Interaction volume radius: 10 \u00c5
Interaction volume height: 20 \u00c5
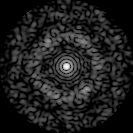
Disorder parameter: 0.762